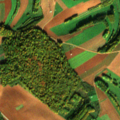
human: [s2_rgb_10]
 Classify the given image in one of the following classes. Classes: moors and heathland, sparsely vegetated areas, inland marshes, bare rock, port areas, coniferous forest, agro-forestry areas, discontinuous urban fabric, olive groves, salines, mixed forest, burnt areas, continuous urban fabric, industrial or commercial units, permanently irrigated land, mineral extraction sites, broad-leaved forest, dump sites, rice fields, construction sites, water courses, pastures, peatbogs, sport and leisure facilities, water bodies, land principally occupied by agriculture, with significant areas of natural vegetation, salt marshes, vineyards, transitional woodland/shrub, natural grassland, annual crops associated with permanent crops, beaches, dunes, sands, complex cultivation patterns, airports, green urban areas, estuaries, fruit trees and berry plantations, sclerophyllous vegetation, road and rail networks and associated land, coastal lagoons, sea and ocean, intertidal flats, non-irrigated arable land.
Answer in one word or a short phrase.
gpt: non-irrigated arable land, pastures, land principally occupied by agriculture, with significant areas of natural vegetation, broad-leaved forest